Question: I have several PHP sripts saved in my /var/www/ directory. I can run them from my browser but Java can't see them.
Here is output from browser:

And from Java:
'''
DB: Error executing script: get_profile_ids
HTTP/1.1 404 Not Found [Date: Tue, 16 Apr 2013 11:52:40 GMT, Server: Apache/2.2.22 (Ubuntu), Vary: Accept-Encoding, Content-Length: 288, Keep-Alive: timeout=5, max=100, Connection: Keep-Alive, Content-Type: text/html; charset=iso-8859-1]
DB: Result:
'''
My Java code:
'''
public class ServerTest {
public static void main(String [] args) {
callPHPScript("get_print_profile_ids", new ArrayList<NameValuePair>());
}
public static String callPHPScript(String scriptName, List<NameValuePair> parameters) {
HttpClient client = new DefaultHttpClient();
HttpPost post = new HttpPost("http://localhost/" + scriptName);
String line = "";
StringBuilder stringBuilder = new StringBuilder();
try {
post.setEntity(new UrlEncodedFormEntity(parameters));
HttpResponse response = client.execute(post);
if (response.getStatusLine().getStatusCode() != 200)
{
System.out.println("DB: Error executing script: " + scriptName);
System.out.println(response.toString());
}
else {
BufferedReader rd = new BufferedReader(new InputStreamReader(
response.getEntity().getContent()));
line = "";
while ((line = rd.readLine()) != null) {
stringBuilder.append(line);
}
}
} catch (IOException e) {
e.printStackTrace();
}
System.out.println("DB: Result: " + stringBuilder.toString());
return stringBuilder.toString();
}
}
'''
And my PHP Script:
'''
<?php
include('connect_db.php');
include('tools.php');
$query = 'SELECT id FROM fingerprint_profiles';
$result = mysql_query($query);
echo($result);
?>
'''
Does anybody know why this might happen??
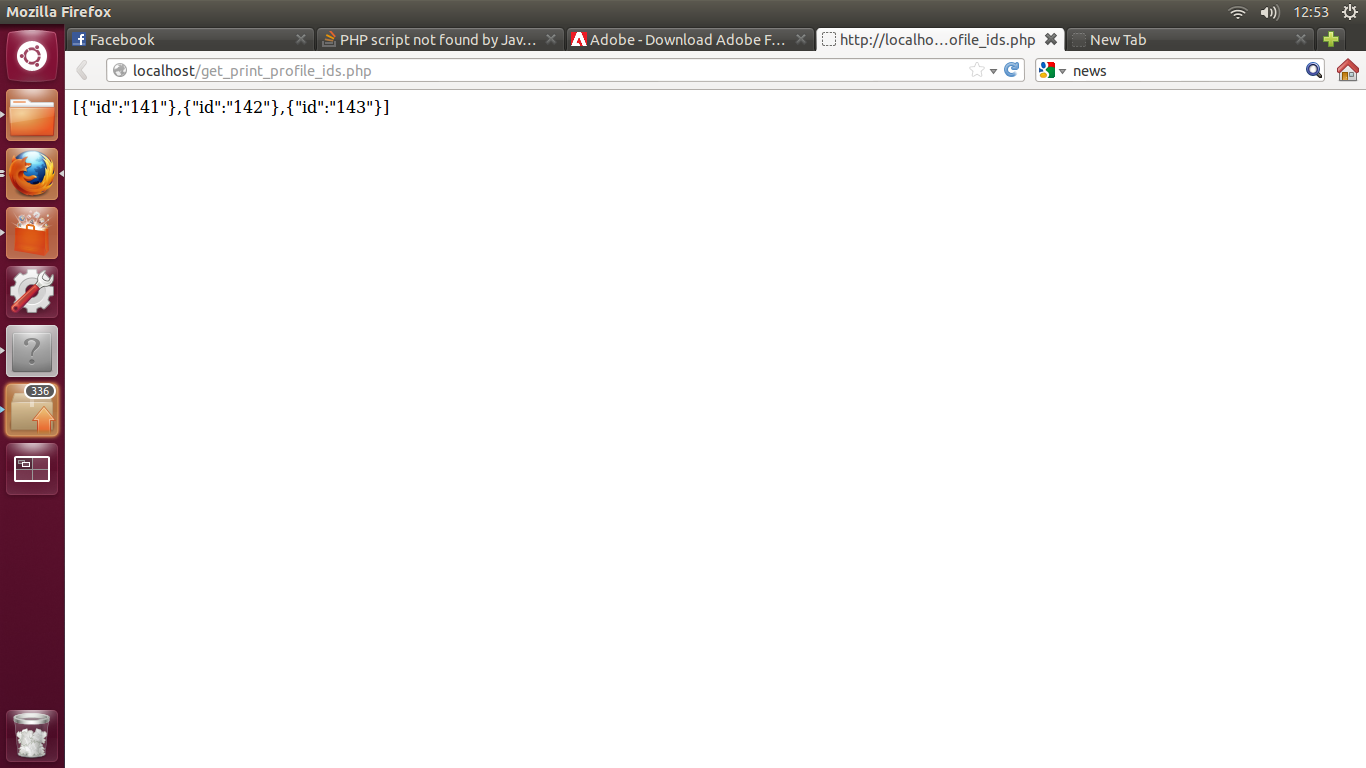
Answer: You are missing the .php, change:
'HttpPost post = new HttpPost("http://localhost/" + scriptName);'
to
'HttpPost post = new HttpPost("http://localhost/" + scriptName + ".php");'